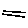
Label: line